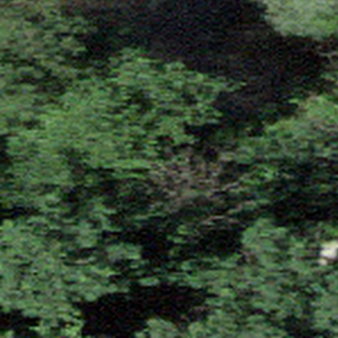
Label: other